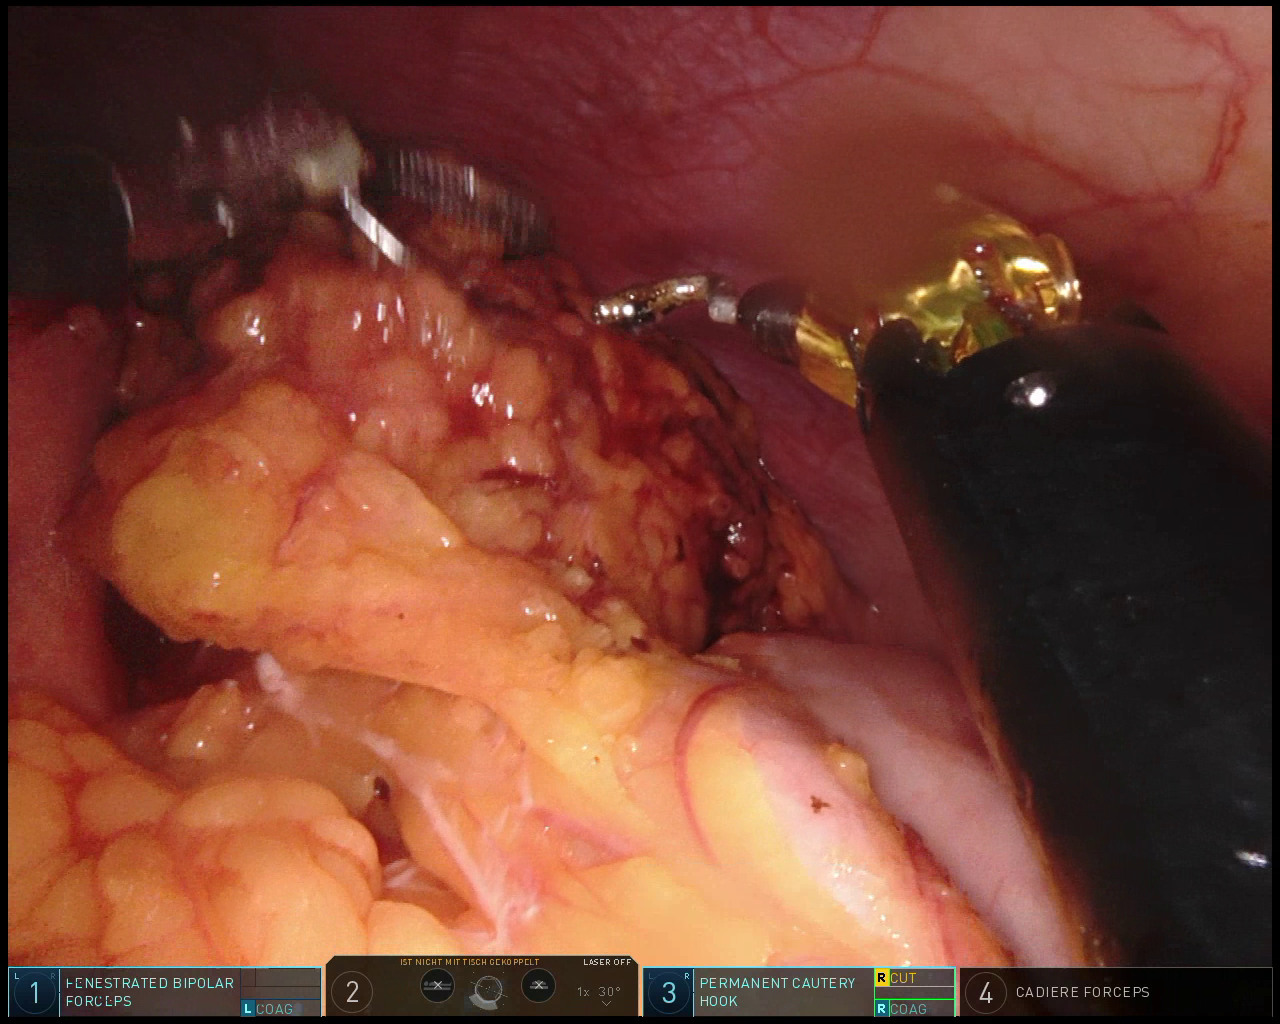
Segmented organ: colon
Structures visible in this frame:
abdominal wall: yes
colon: yes
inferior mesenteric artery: no
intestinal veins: no
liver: no
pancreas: no
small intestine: no
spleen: no
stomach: yes
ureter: no
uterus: no
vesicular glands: no